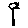
Label: flower